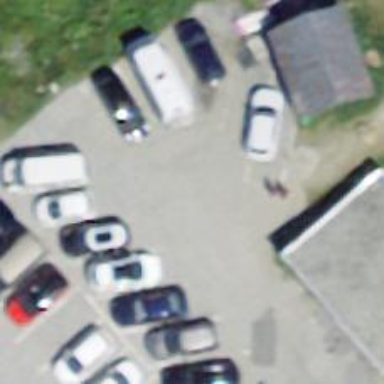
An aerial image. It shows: Parking aisle designated as service road.